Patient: sex F, age 58
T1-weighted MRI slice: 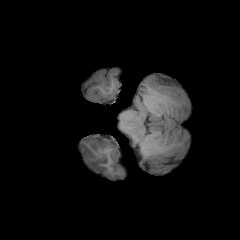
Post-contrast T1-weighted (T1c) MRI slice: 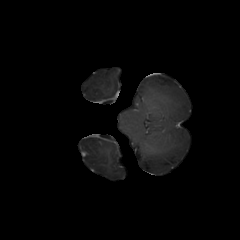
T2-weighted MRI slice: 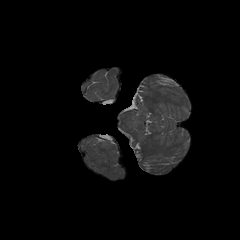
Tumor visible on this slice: yes
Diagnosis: Glioblastoma, IDH-wildtype
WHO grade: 4